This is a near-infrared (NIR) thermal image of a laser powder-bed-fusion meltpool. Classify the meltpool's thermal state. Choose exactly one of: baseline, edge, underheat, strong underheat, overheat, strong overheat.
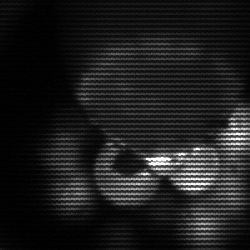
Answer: edge